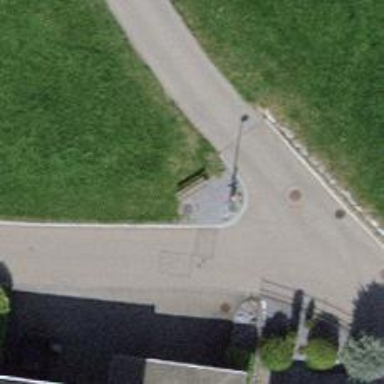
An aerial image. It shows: Brown bench in the vicinity.